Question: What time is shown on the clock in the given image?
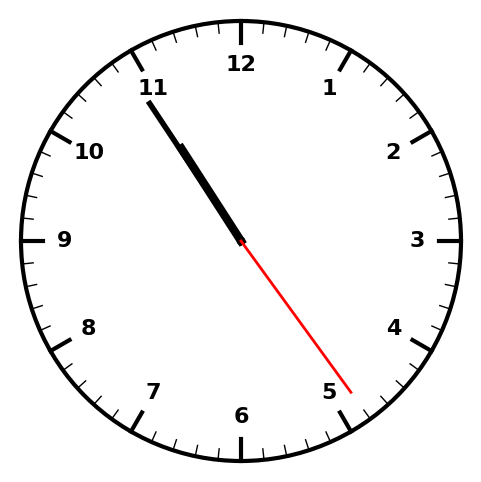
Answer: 10:54:24